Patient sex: M
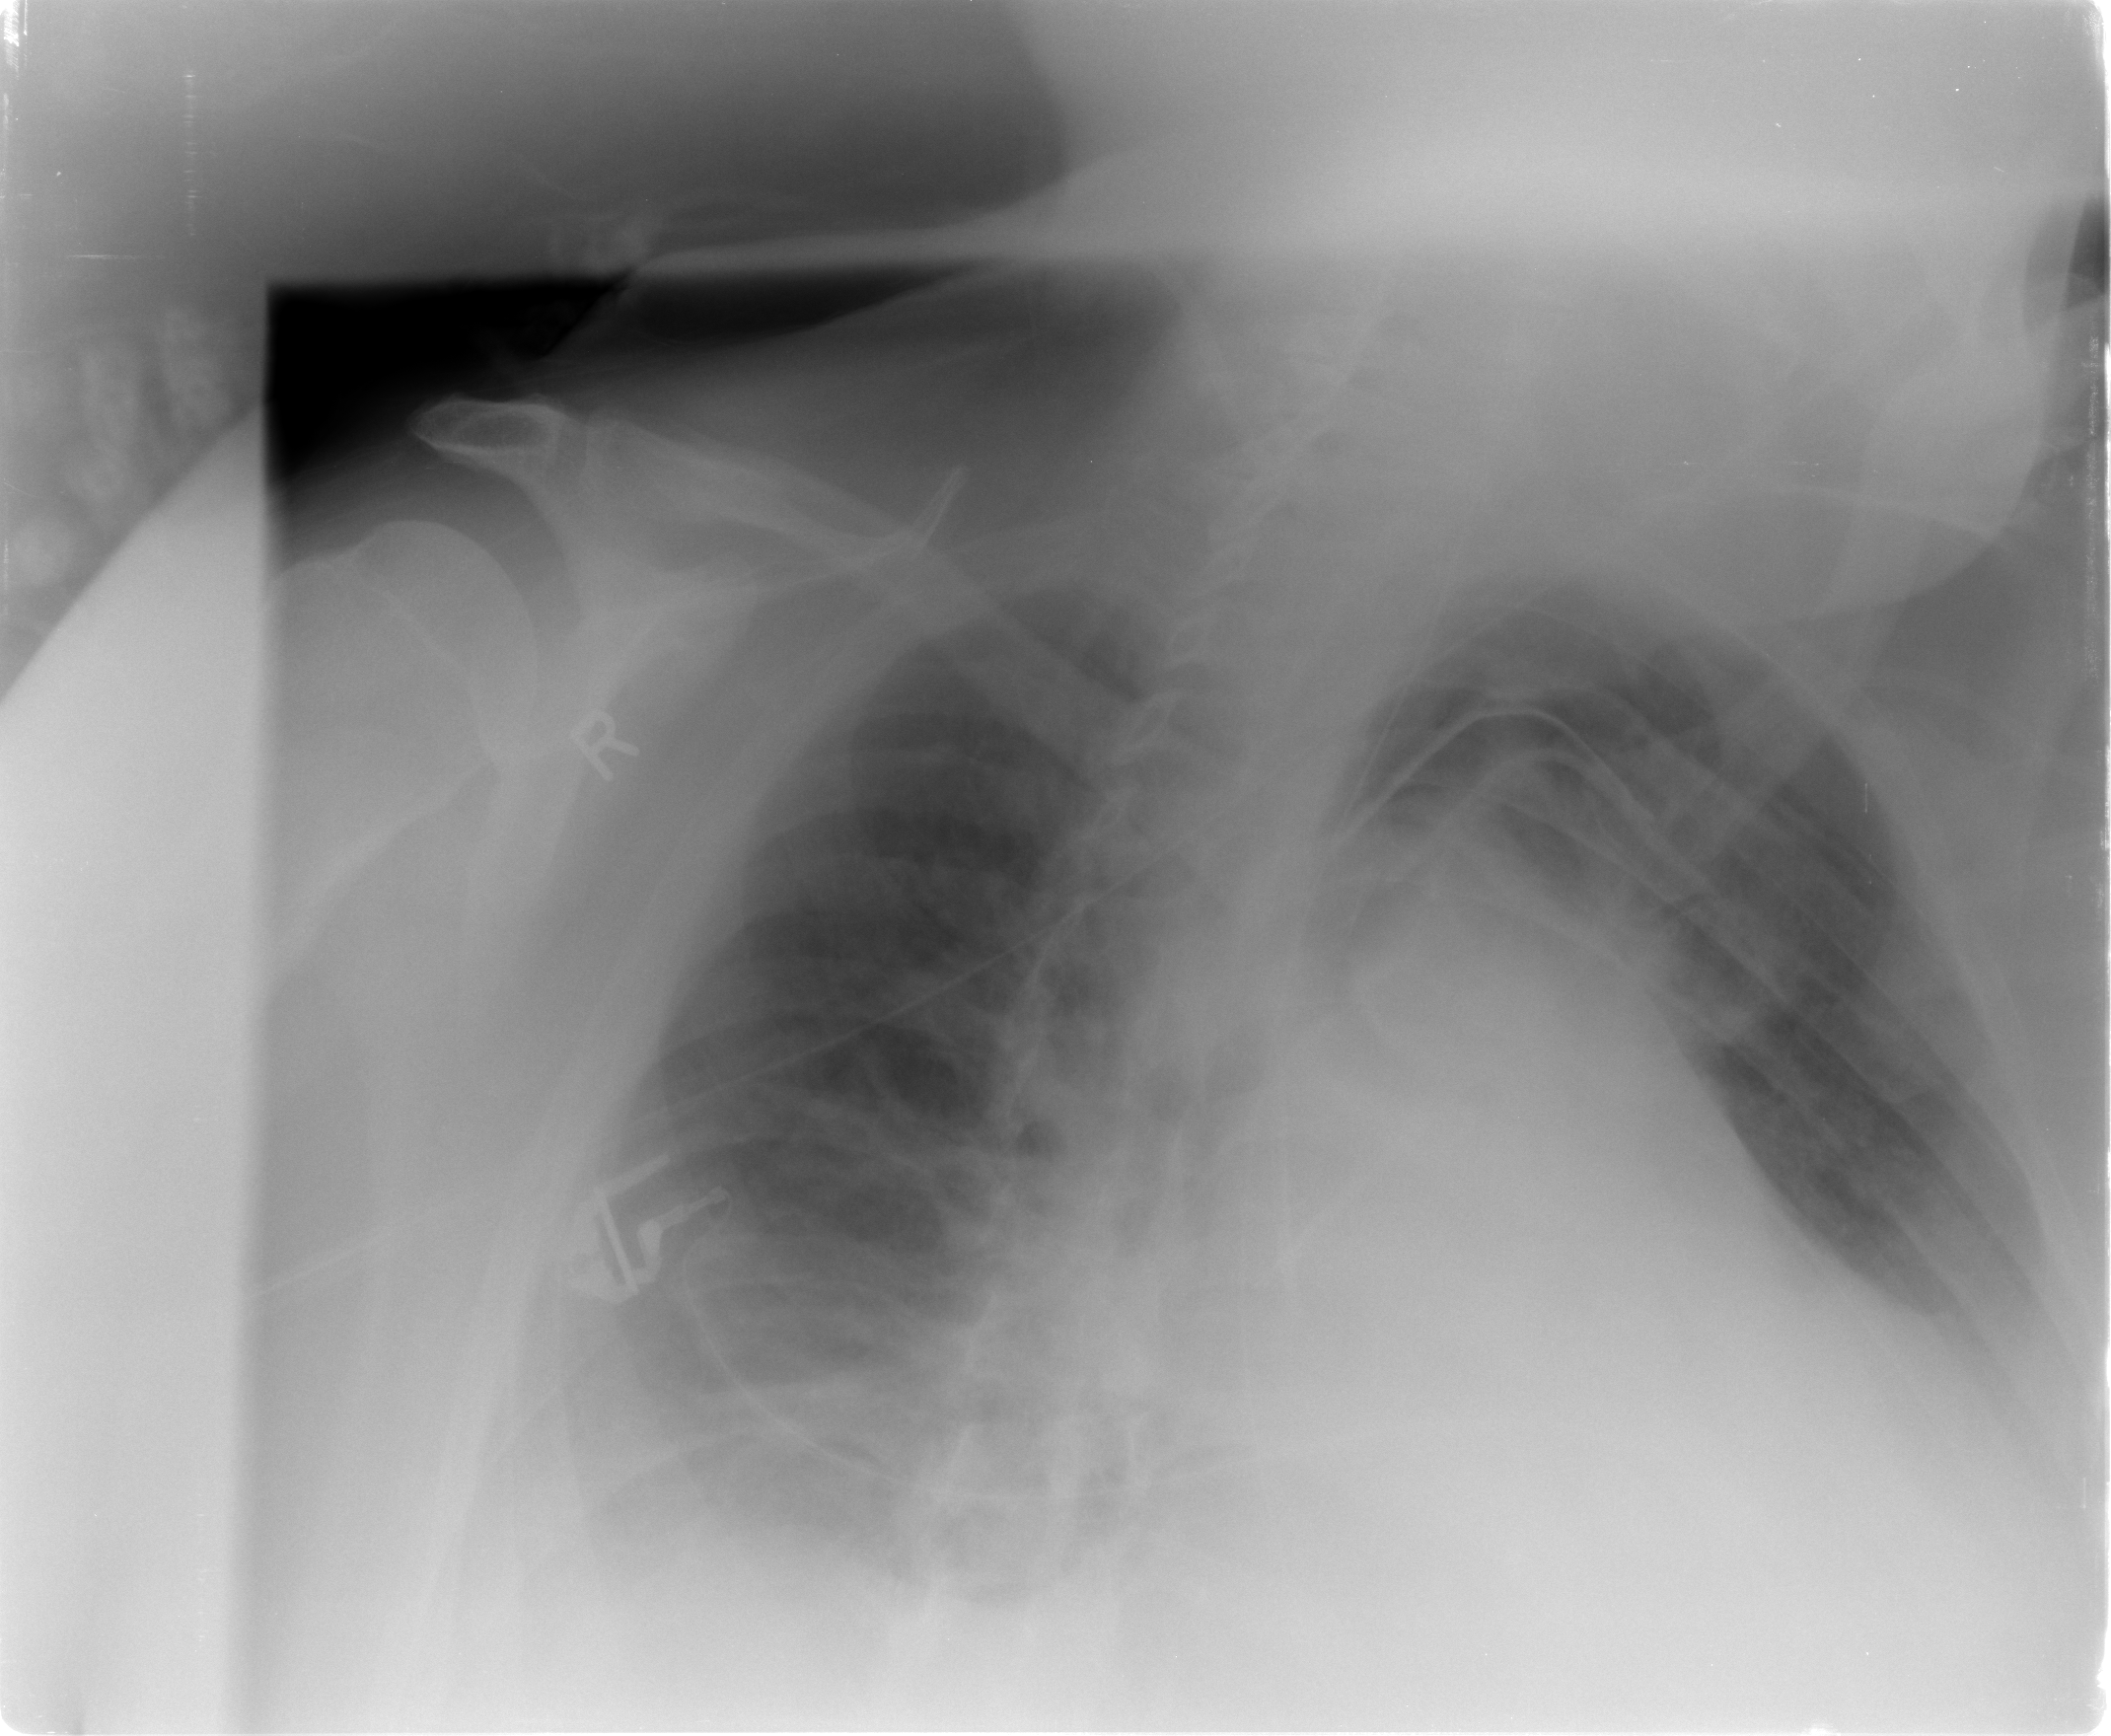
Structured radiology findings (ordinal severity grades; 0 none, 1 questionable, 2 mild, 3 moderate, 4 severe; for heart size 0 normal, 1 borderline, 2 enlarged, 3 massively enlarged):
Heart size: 2
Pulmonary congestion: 2
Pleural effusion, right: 2
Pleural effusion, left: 2
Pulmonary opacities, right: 2
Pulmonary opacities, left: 0
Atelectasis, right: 2
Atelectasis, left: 2